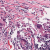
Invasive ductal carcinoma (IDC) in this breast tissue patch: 0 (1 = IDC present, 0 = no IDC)